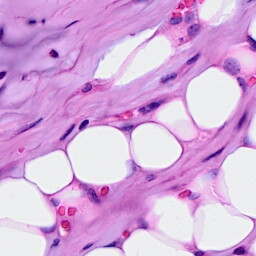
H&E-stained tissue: Breast